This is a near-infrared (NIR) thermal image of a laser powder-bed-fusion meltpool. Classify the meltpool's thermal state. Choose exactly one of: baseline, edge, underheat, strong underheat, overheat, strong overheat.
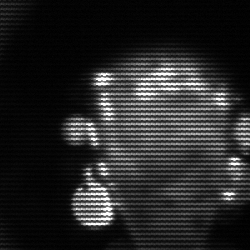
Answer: baseline